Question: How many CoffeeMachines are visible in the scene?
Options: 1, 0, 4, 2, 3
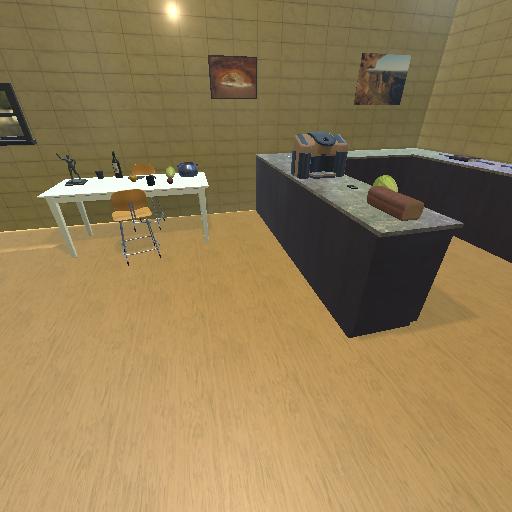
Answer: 1